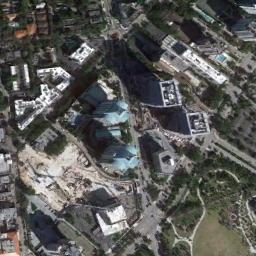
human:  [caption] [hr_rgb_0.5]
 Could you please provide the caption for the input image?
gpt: In a business district there are many dense tall buildings and several roads and many trees and a lake .

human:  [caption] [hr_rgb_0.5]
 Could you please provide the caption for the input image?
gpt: There are two rows of tall buildings in the picture .

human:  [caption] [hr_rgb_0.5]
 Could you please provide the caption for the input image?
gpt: A commercial area has lots of buildings of different heights and a park is next to the commercial area .

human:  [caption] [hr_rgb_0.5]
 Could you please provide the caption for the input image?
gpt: The commercial area is consist of many buildings .

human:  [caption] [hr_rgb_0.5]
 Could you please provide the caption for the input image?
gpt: There are two blue buildings and some white buildings on a commercial area .